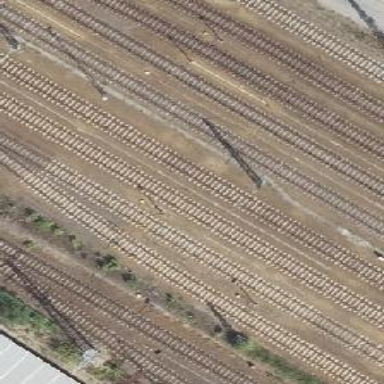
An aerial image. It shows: Railway signal.